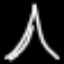
Label: The Eiffel Tower